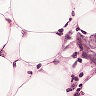
Metastatic tissue present: yes